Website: bh-photo
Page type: store-pickup
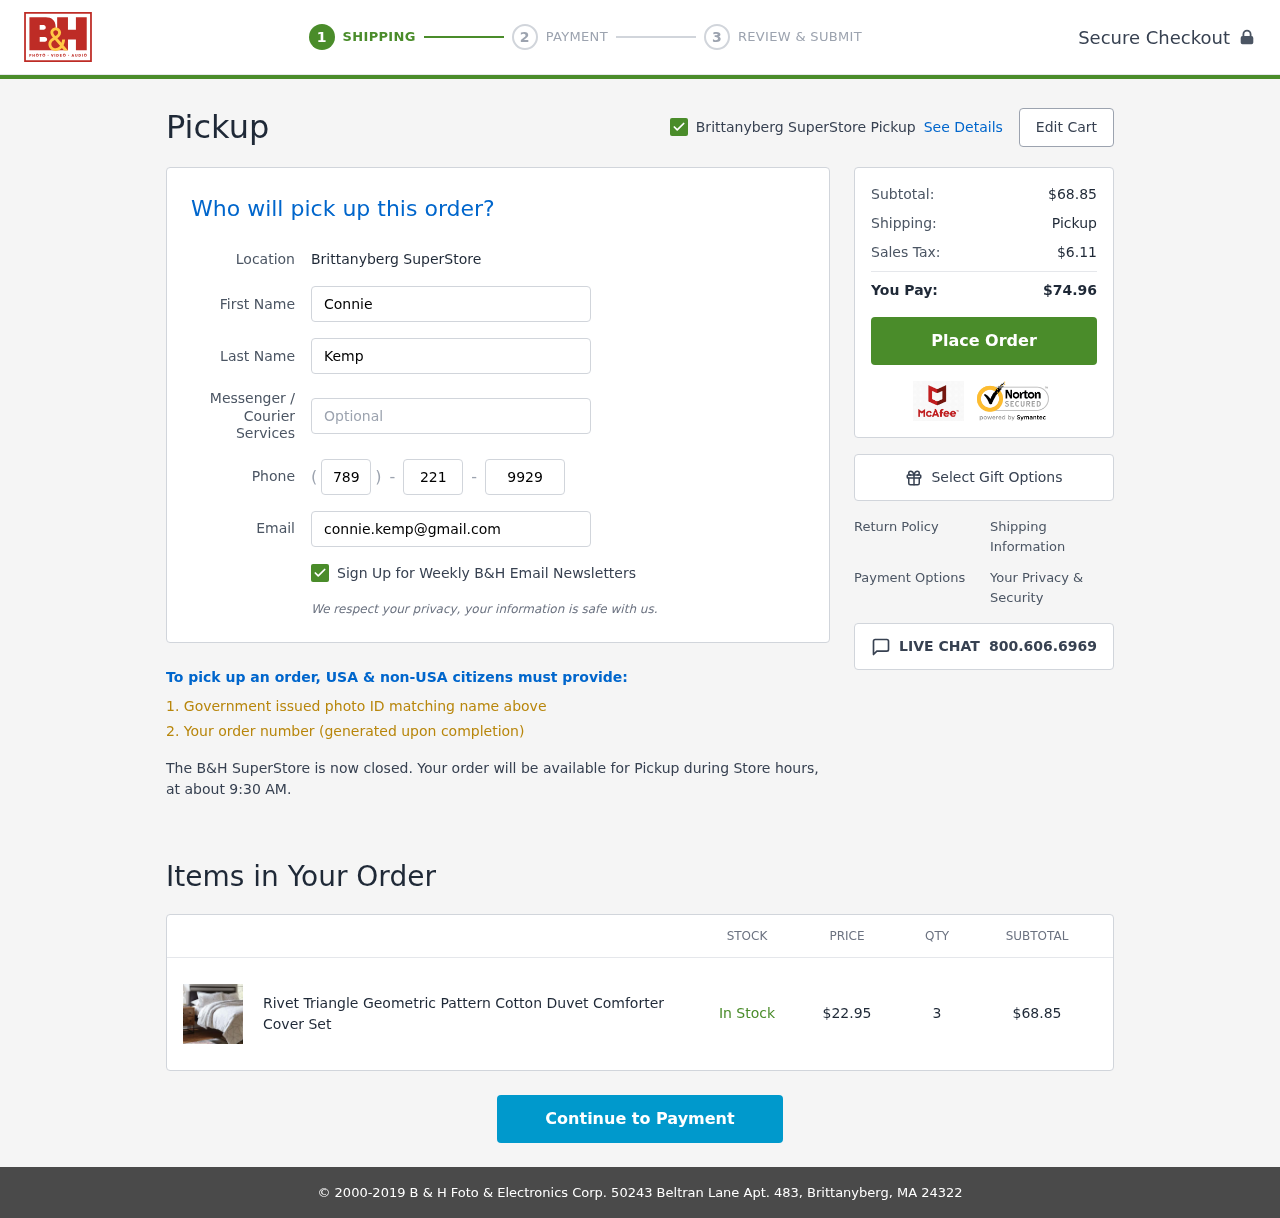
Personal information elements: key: PII_EMAIL
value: connie.kemp@gmail.com
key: PII_FIRSTNAME
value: Connie
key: PII_LASTNAME
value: Kemp
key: PII_LOCATION1_CITY
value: Brittanyberg SuperStore Pickup
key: PII_LOCATION1_CITY
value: Brittanyberg SuperStore
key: PII_PHONE_AREA
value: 789
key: PII_PHONE_PREFIX
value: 221
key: PII_PHONE_SUFFIX
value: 9929
Product elements: key: PRODUCT1_NAME
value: Rivet Triangle Geometric Pattern Cotton Duvet Comforter Cover Set
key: PRODUCT1_PRICE
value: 22.95
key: PRODUCT1_QUANTITY
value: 3
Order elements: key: ORDER_SUBTOTAL
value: $68.85
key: ORDER_TAX
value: $6.11
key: ORDER_TOTAL
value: $74.96